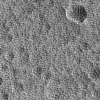
Atmospheric dust classification: not_dusty